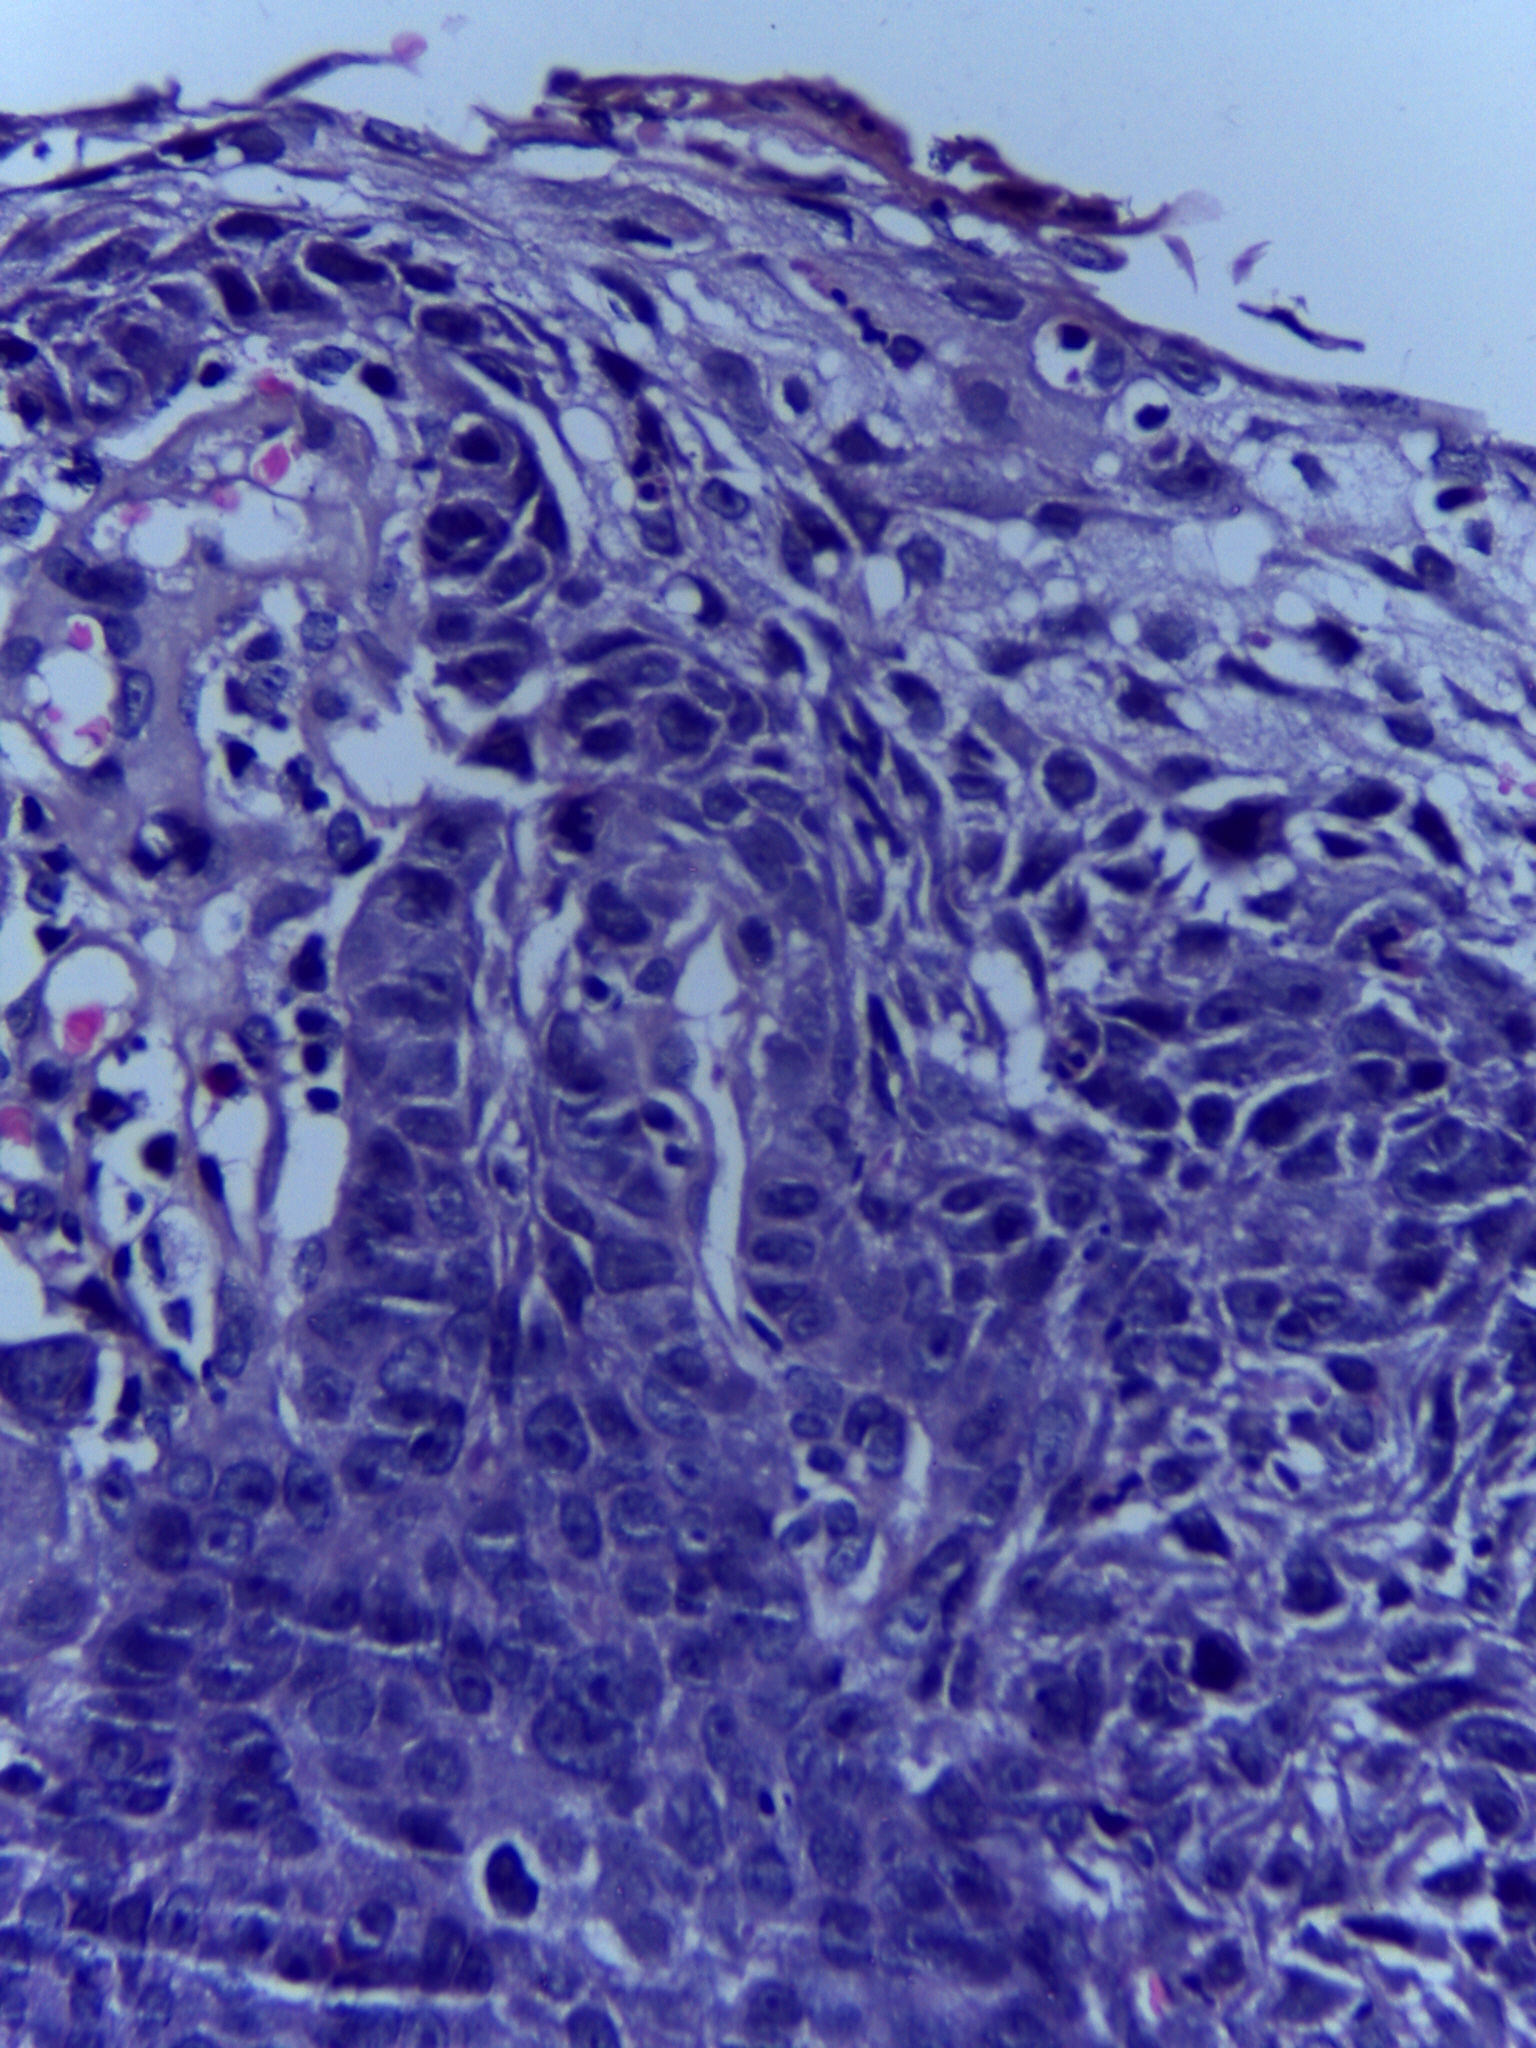
Diagnosis: OSCC